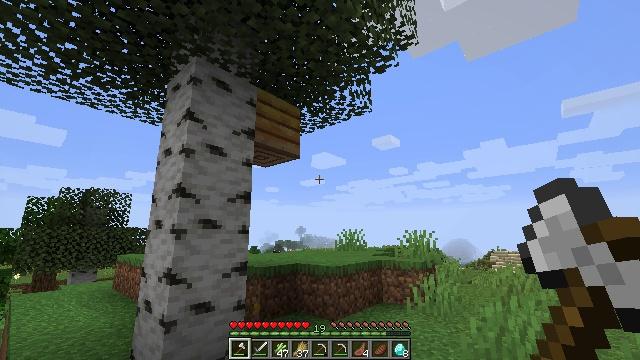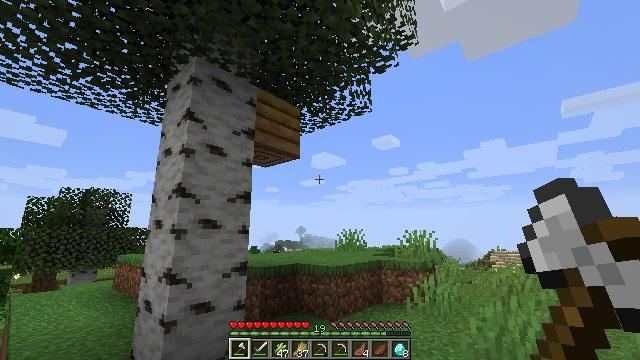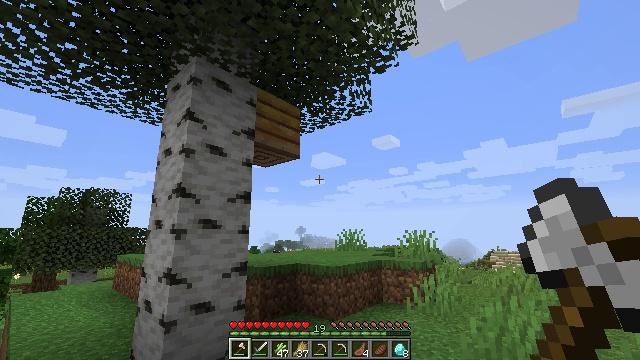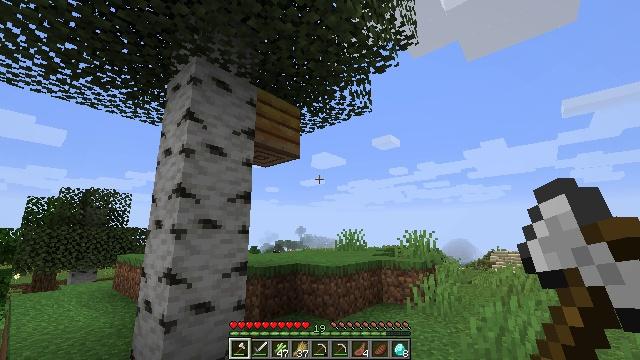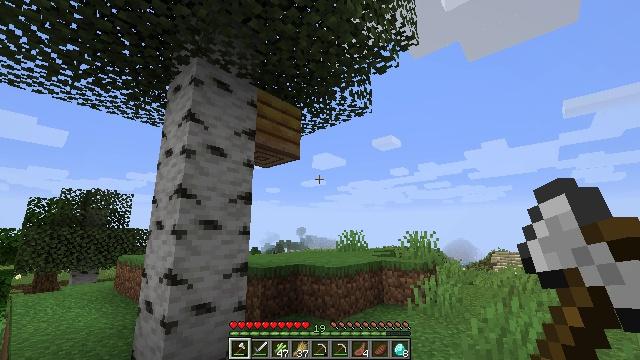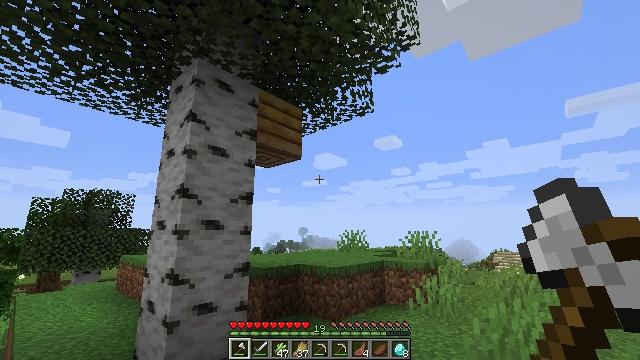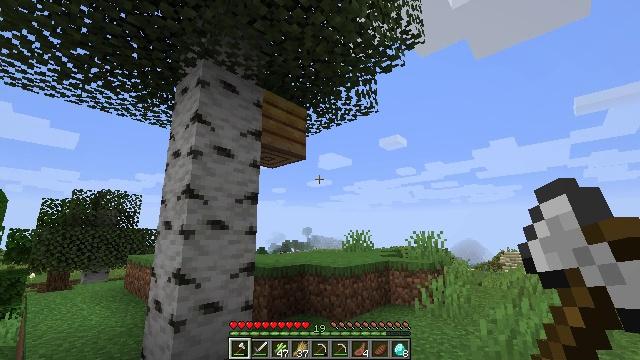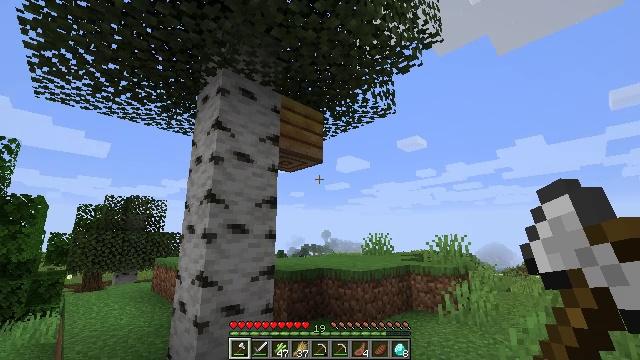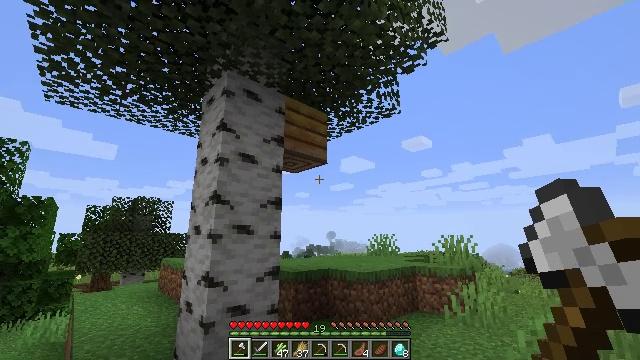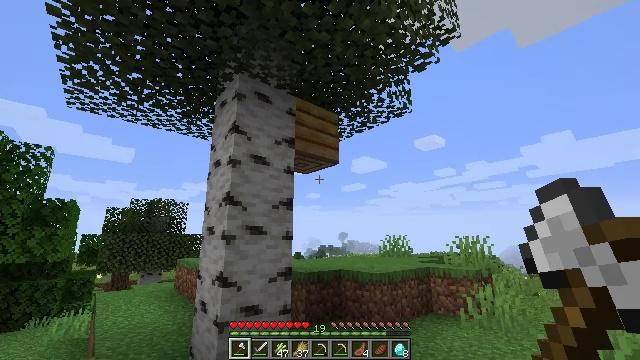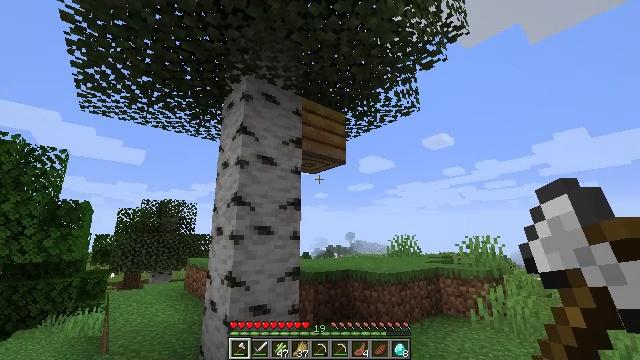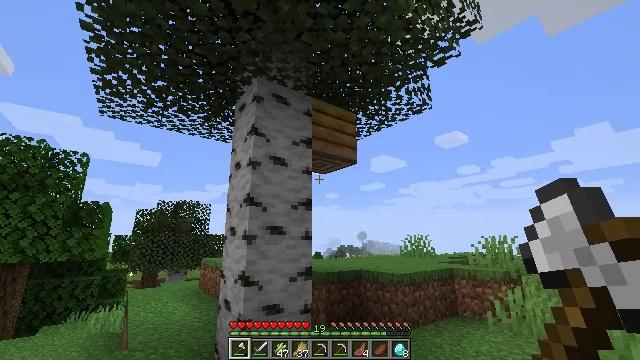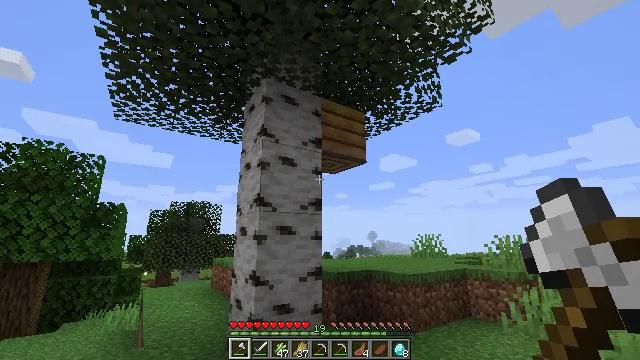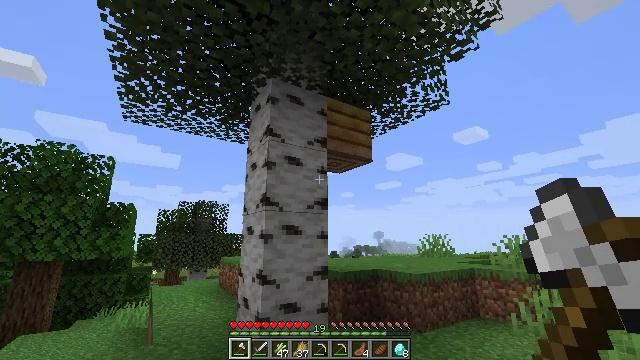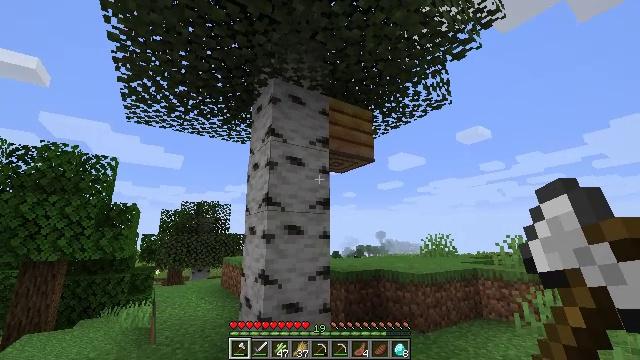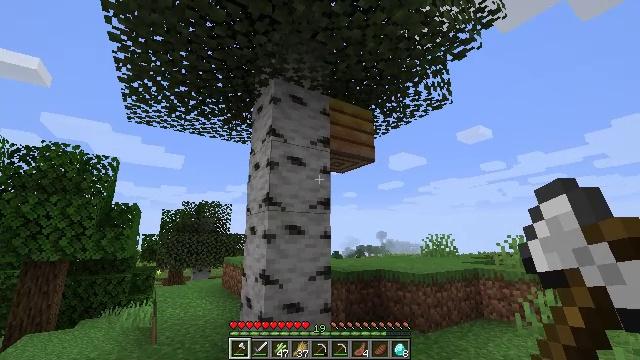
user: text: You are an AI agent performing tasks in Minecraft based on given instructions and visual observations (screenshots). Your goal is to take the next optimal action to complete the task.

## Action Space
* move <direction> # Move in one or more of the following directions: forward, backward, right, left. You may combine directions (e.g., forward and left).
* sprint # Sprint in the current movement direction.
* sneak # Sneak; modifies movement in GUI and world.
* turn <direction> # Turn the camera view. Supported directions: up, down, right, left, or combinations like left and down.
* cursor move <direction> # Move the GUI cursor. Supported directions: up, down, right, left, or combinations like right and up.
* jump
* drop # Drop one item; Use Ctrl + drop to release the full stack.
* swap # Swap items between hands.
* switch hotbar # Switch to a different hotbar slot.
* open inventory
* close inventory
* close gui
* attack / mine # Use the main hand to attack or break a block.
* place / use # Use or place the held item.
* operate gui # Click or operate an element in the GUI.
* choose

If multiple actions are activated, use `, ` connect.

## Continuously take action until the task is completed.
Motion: motion action
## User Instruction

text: Gather bee nest from a tree in the forest.
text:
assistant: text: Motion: sprint
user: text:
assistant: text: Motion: sprint
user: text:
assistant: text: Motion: sprint
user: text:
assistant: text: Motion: sprint
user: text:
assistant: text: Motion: sprint
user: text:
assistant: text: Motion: sprint, turn left
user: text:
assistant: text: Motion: sprint, turn left
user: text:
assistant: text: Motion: sprint, turn left
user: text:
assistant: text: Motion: sprint, turn left
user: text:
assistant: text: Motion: sprint, turn left
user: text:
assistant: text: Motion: sprint, turn left
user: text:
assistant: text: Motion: sprint, turn left
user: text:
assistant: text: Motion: sprint, turn left
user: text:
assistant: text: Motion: sprint
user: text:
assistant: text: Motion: sprint
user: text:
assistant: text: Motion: sprint
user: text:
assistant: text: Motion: sprint
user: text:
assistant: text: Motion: move right, sprint
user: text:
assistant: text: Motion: move right, sprint, turn left
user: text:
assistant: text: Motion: move right, sprint, turn left
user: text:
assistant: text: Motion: move right, sprint
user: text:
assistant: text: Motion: move right, sprint
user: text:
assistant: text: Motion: move right, sprint
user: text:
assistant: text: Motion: move right, sprint, turn left
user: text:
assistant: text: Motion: move right, sprint, turn left
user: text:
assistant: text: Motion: move right, sprint
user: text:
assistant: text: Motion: move right, sprint, turn left
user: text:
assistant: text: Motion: move right, sprint, turn left and up
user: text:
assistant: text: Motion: sprint
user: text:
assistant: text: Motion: sprint